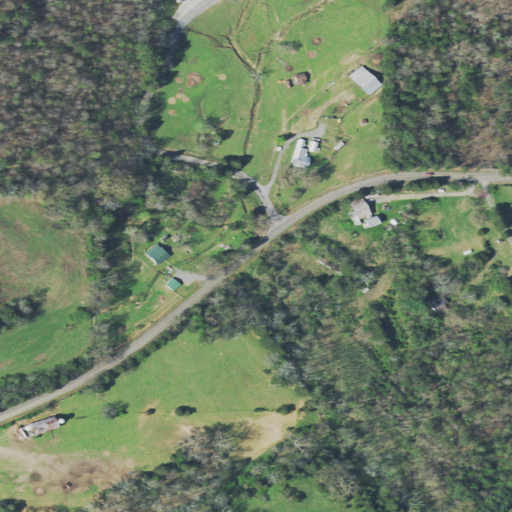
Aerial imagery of valley in Tennessee named Hopewell Hollow containing pasture, open development, mixed forest, deciduous forest, grassland, evergreen forest, low intensity development, and medium intensity development